Field crop: tomato
Growth stage: 2
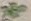
Species: solanum